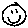
Label: smiley face